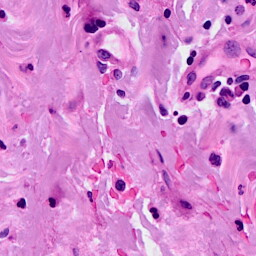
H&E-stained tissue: Breast